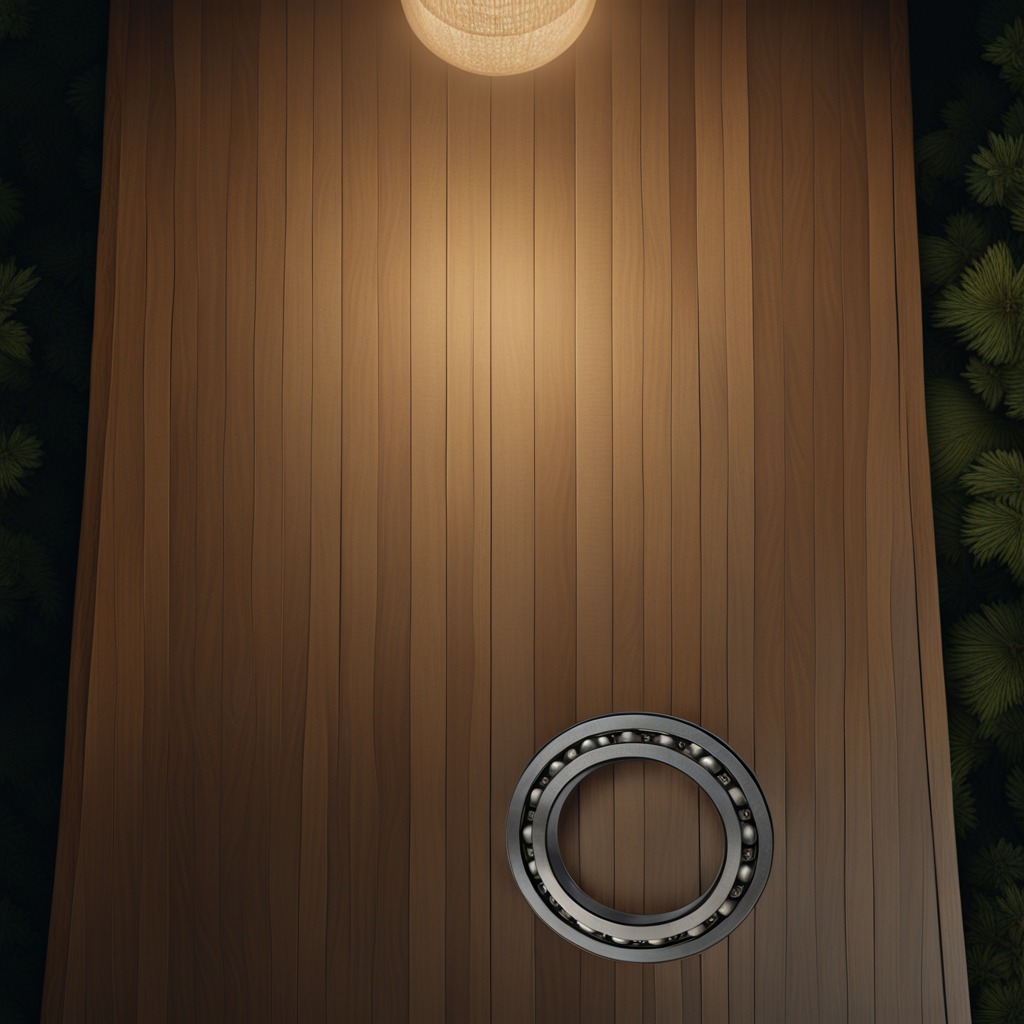
A metal ball bearing is lying on a wooden table inside a jungle field workshop tent at night dim ambient light soft shadows worn but